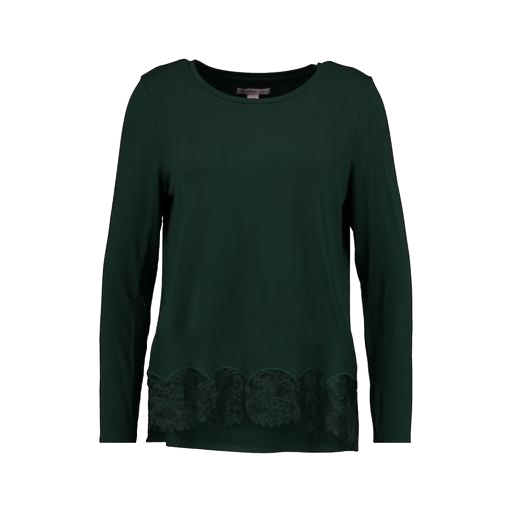
green lace-panel top, long sleeved green top, green long-sleeve round-neck tee, white background